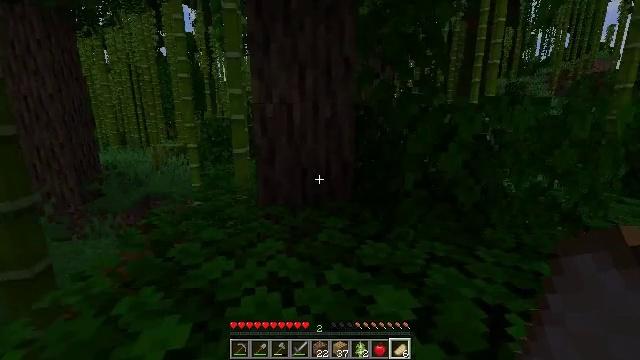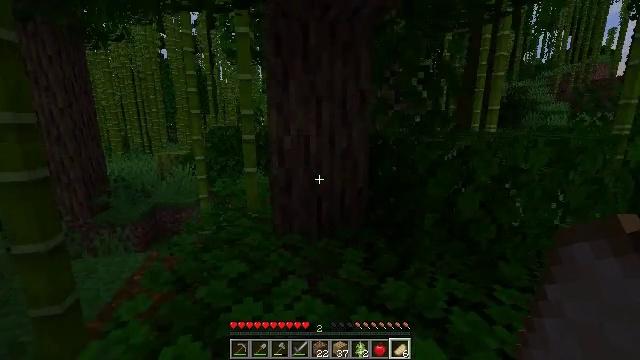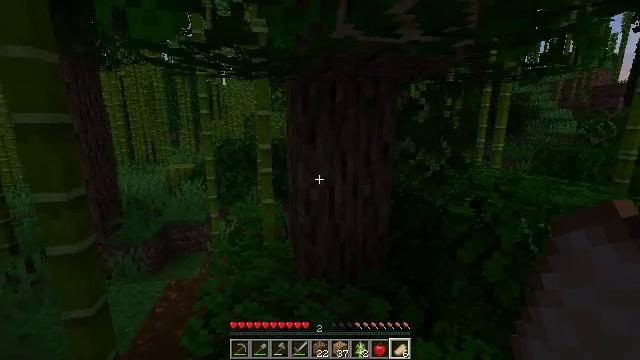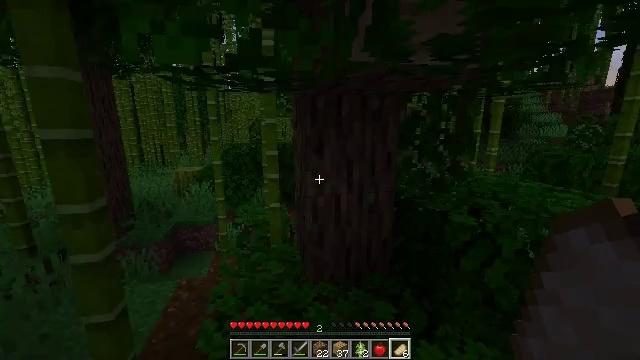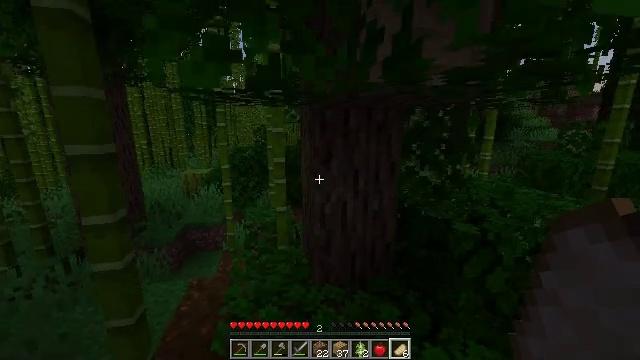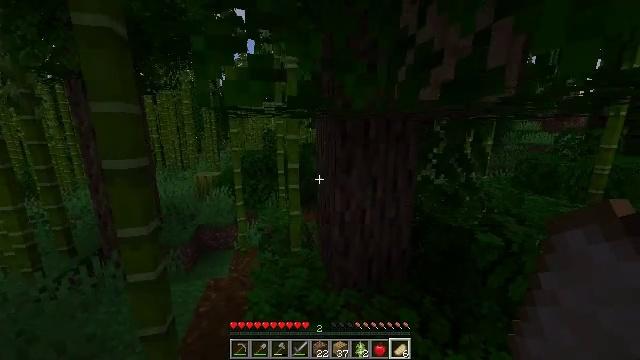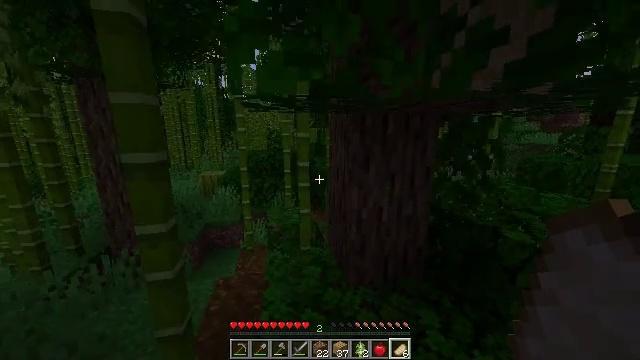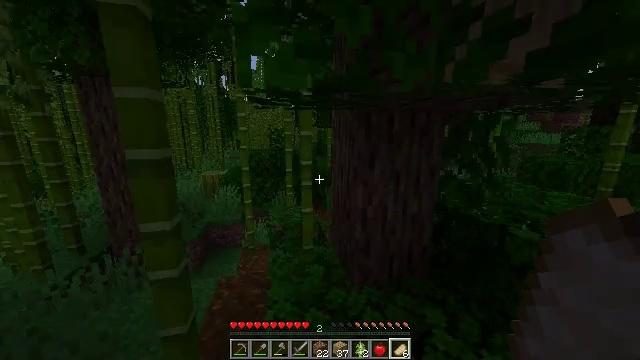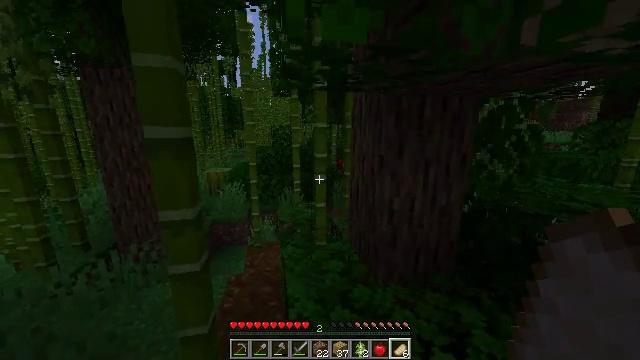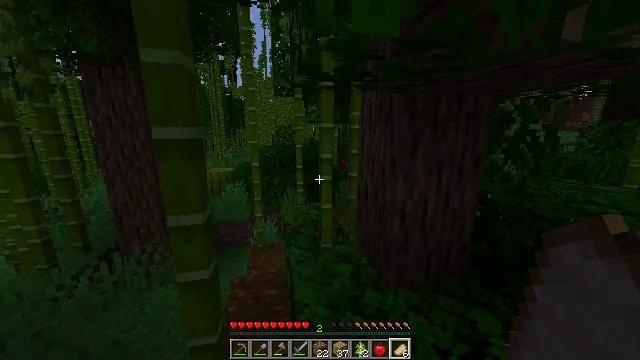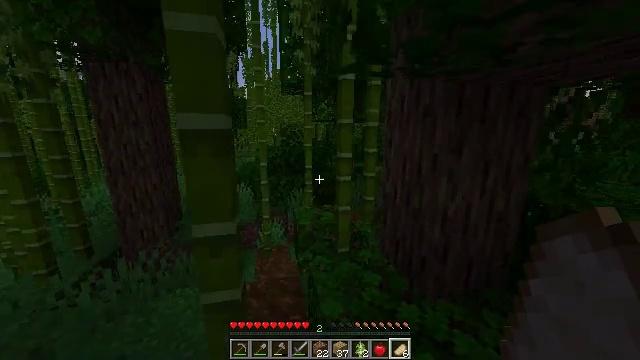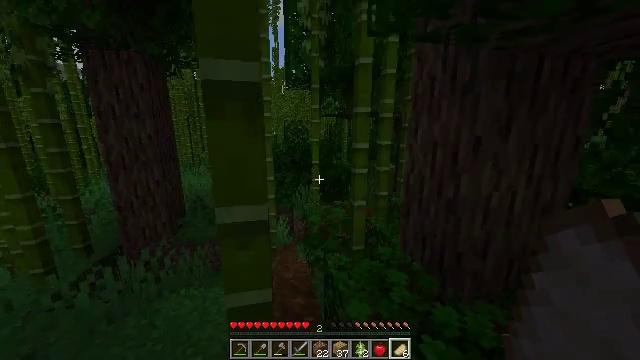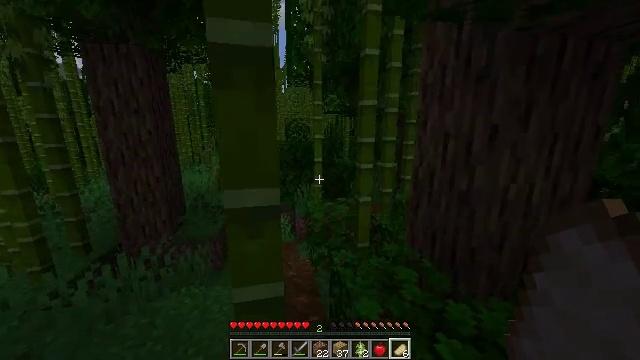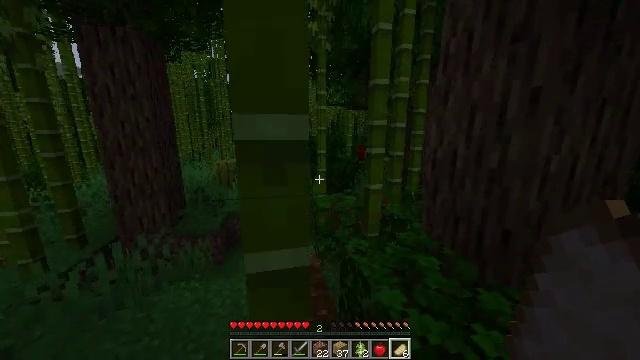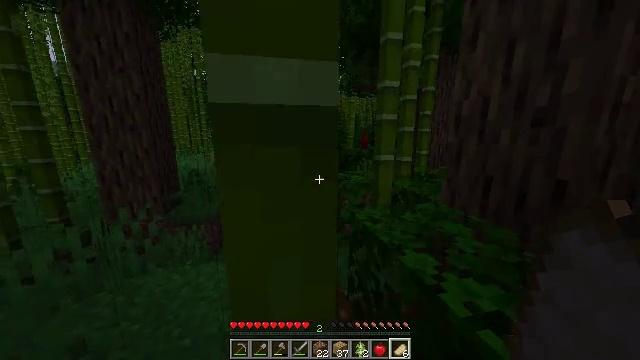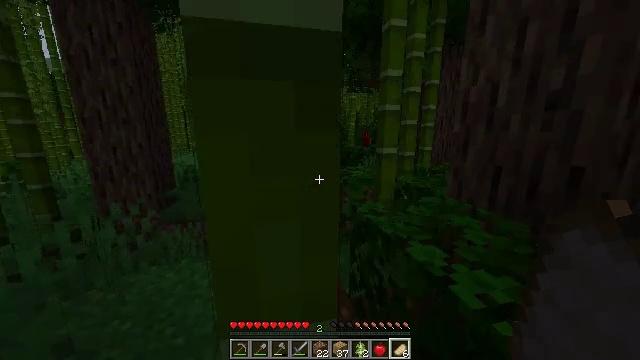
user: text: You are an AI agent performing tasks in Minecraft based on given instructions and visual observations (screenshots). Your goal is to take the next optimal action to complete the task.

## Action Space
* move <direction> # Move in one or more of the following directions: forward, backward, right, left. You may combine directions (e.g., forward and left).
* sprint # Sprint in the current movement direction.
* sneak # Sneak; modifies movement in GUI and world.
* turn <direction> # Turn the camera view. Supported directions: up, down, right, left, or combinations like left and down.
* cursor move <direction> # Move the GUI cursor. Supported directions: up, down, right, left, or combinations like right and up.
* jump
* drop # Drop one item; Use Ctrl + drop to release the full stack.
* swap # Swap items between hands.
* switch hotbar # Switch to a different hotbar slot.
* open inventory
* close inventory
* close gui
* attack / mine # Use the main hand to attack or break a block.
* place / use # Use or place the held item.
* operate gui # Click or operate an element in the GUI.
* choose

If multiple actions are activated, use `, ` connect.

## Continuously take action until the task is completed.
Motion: motion action
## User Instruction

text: Attack the melon to collect it.
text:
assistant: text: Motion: move left, sprint, jump
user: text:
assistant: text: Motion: move forward and move left, sprint, jump
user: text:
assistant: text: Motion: move forward and move left, sprint, jump
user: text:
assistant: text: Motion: move forward and move left, sprint, jump
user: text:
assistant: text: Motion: move forward and move left, sprint
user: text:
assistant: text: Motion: move forward and move left, sprint
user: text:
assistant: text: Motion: move forward and move left, sprint
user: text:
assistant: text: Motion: move forward and move left, sprint
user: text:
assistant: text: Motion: move forward and move left, sprint
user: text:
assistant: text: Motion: move forward and move left, sprint
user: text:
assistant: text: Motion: move forward, sprint
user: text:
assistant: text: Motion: move forward, sprint
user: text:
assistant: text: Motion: move forward, sprint
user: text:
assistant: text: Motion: move forward, sprint
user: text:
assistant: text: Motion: move forward, sprint
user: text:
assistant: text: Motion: move forward, sprint
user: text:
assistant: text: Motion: move forward, sprint
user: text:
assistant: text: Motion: move forward, sprint
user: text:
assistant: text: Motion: move forward, sprint
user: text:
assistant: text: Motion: move forward, sprint
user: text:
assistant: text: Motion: move forward, sprint
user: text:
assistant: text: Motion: move forward, sprint
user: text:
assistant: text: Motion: move forward and move left, sprint
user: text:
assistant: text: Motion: move forward and move left, sprint
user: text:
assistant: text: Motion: move left, sprint
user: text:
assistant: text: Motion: move left, sprint
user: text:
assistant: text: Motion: move left, sprint
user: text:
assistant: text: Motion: move left
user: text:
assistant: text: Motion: move left
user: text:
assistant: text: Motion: move left